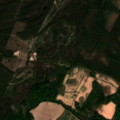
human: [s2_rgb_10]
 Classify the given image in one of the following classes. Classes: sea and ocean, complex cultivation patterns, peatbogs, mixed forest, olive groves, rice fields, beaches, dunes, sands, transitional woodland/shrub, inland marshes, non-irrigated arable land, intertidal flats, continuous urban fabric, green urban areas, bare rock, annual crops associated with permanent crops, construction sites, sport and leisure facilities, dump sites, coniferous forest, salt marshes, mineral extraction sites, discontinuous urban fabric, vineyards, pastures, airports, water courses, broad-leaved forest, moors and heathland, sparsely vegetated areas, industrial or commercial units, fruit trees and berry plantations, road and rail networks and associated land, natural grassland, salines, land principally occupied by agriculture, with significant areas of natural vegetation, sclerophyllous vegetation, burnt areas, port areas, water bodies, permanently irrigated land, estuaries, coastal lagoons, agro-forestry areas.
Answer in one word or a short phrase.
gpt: non-irrigated arable land, broad-leaved forest, coniferous forest, mixed forest